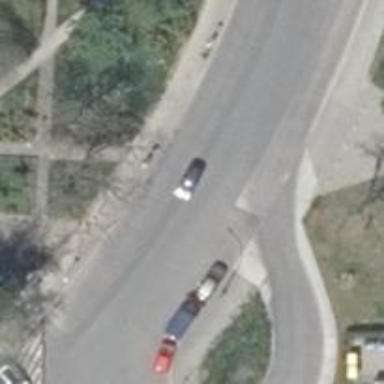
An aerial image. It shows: Residential road with asphalt surface and separate sidewalk.